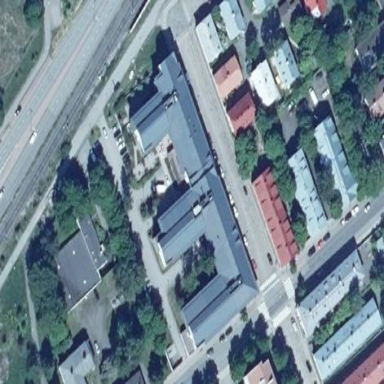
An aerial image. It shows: Social facility with gabled metal roof of dimgrey color.